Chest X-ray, AP view. Patient: 31 years old, sex M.
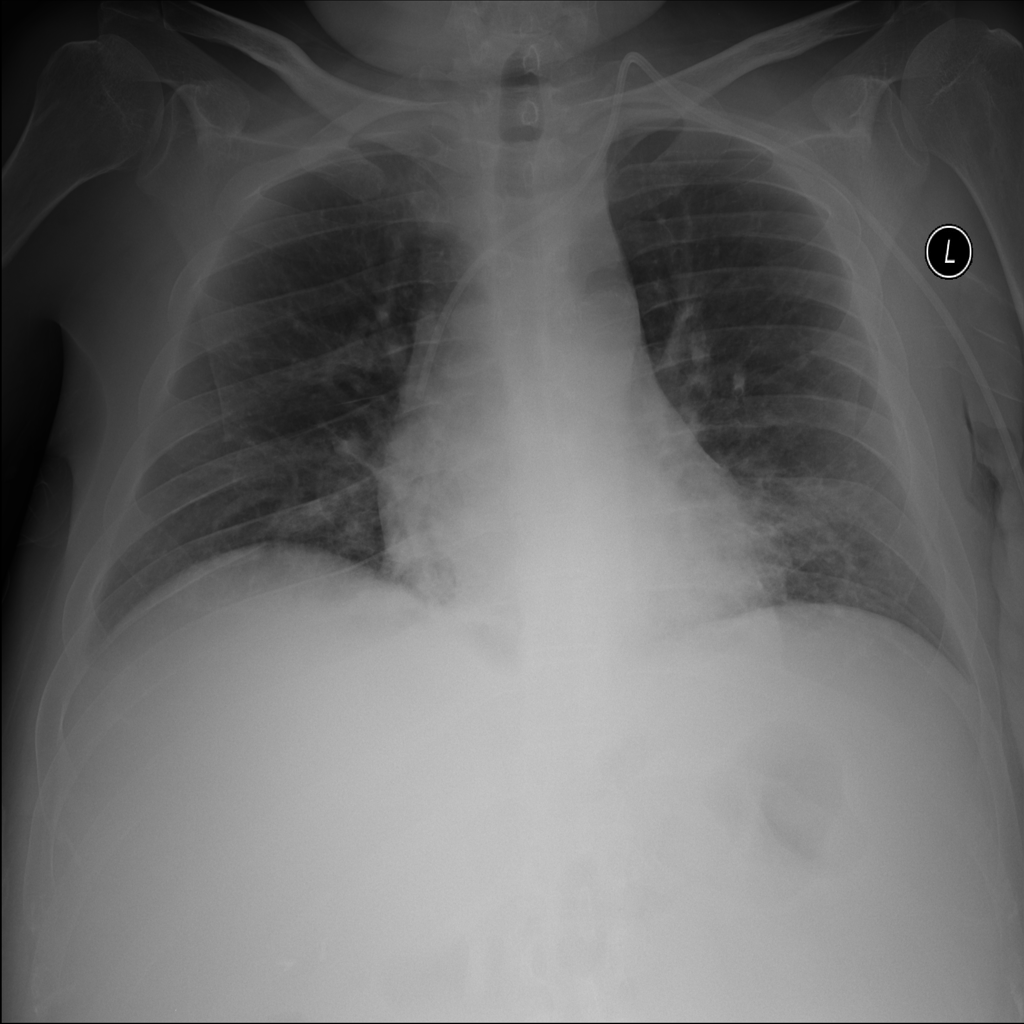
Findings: Infiltration